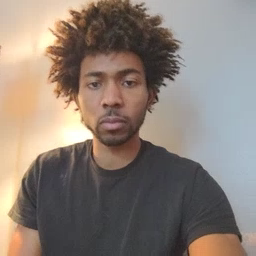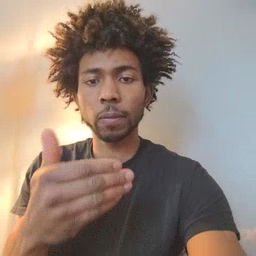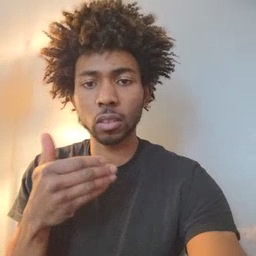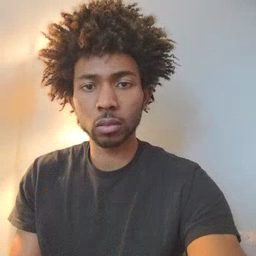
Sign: before